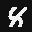
Label: 8